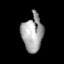
Tissue: lung
Cell type: T cells
Senescence score: 0.2304
Nuclear area (px): 748
Mean DAPI intensity: 163.051